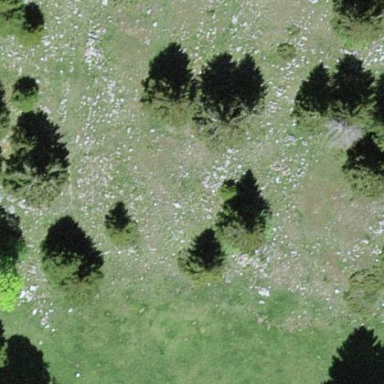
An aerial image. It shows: Forest area.